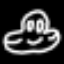
Label: frog